Aerial crown-view tile of a tropical tree (Barro Colorado Island, Panama), acquired 20241216:
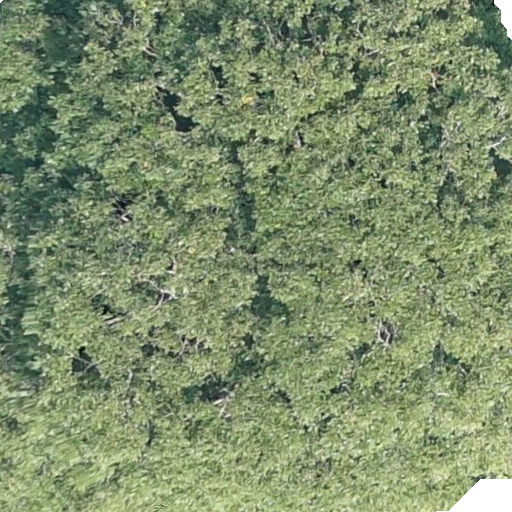
Species: Dipteryx oleifera
GBIF accepted scientific name: Dipteryx oleifera
Crown area: 571.001 m²